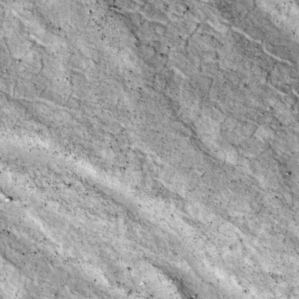
Label: non_frost